Question: I've added a script to the build phases of my project, and I no longer want it-how can I delete it? Other answers I've seen on Stack Overflow seem to be for older versions of Xcode.

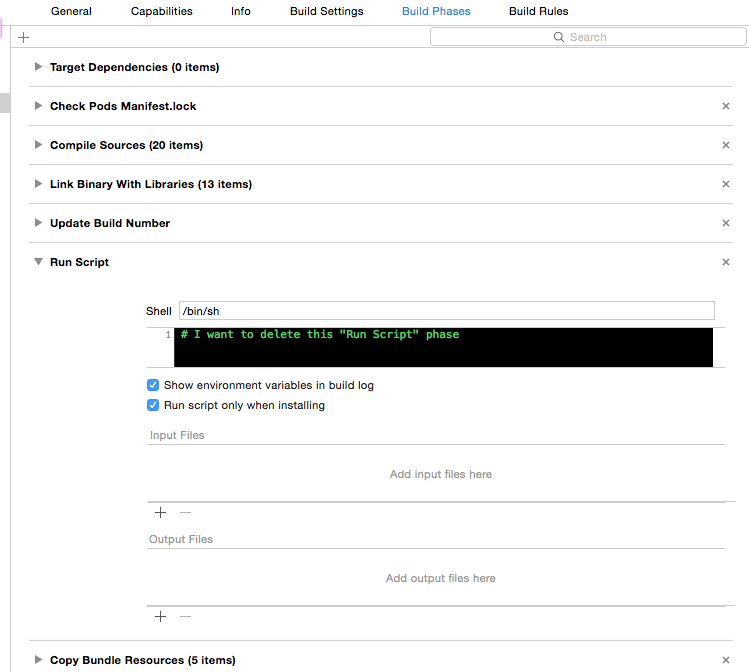
Answer: Hope this helps. You can add and remove the script from the same page itself.